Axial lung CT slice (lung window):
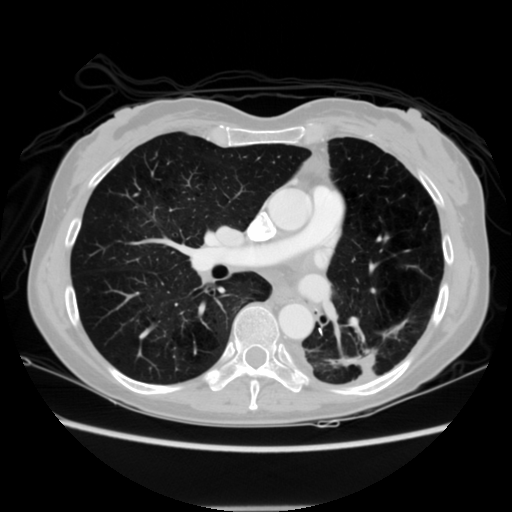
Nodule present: no